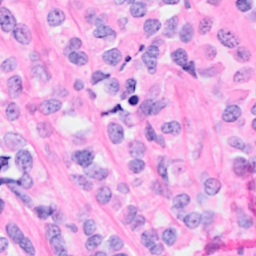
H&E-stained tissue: Breast